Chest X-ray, PA view. Patient: 37 years old, sex M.
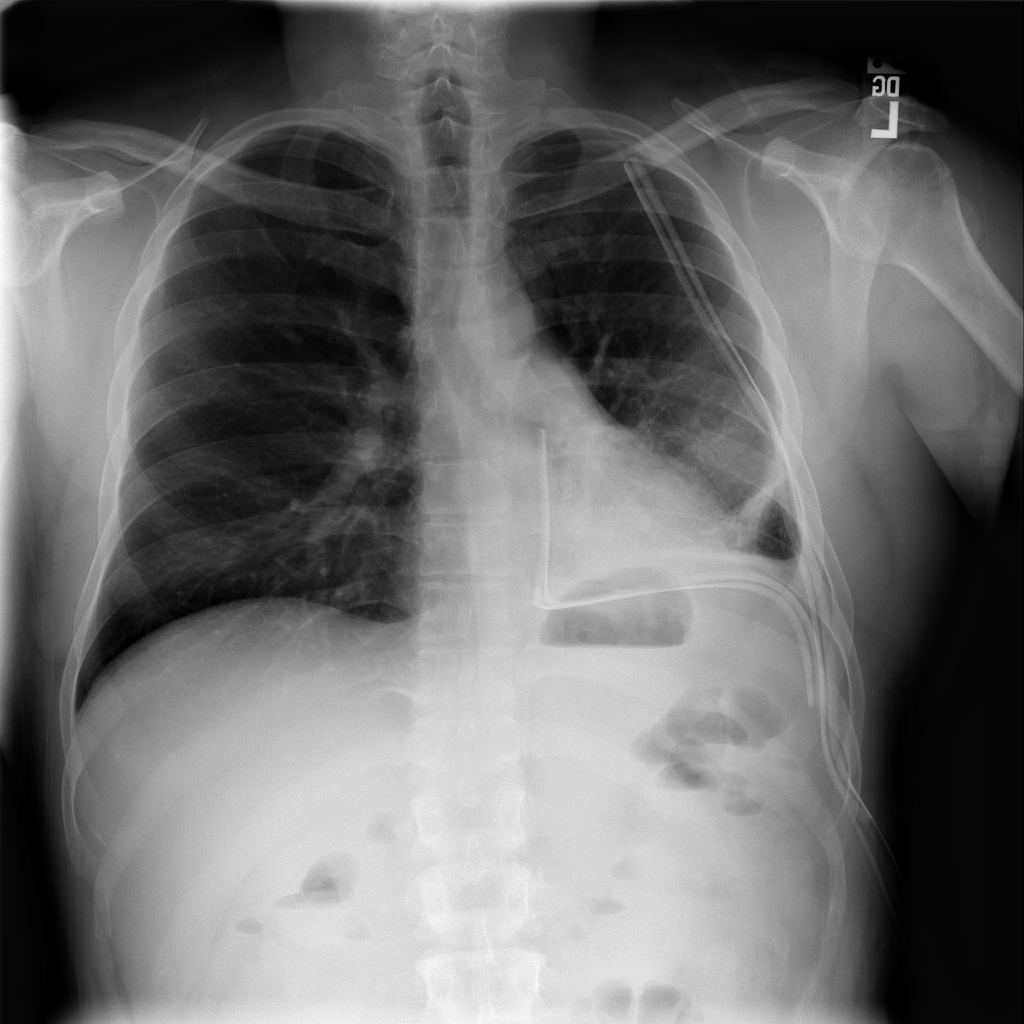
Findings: Atelectasis, Consolidation, Effusion, Infiltration